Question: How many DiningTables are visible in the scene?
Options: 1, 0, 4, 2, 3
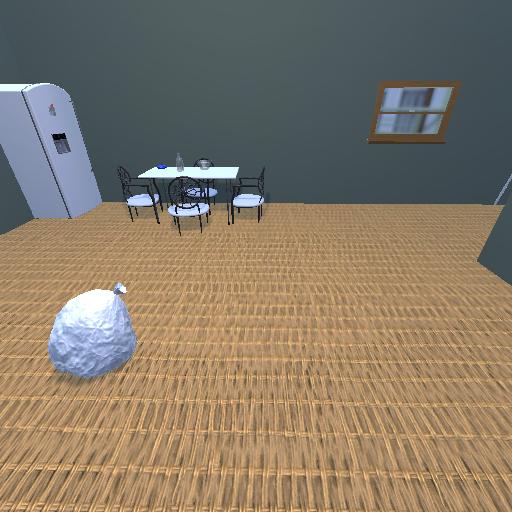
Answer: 1